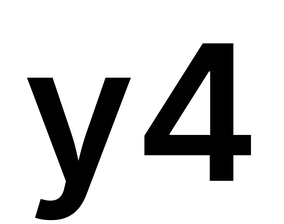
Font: Inter_SemiBold